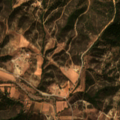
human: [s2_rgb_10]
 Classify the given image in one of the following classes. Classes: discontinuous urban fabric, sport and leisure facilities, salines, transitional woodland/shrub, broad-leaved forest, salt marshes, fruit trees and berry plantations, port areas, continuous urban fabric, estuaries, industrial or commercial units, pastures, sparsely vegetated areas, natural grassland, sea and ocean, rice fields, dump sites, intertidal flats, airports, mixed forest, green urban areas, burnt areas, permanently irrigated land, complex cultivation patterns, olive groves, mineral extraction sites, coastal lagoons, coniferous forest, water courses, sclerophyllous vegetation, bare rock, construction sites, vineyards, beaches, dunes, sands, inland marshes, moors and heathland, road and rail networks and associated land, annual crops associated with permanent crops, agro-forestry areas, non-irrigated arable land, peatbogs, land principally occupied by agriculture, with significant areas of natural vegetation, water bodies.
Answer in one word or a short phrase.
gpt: complex cultivation patterns, land principally occupied by agriculture, with significant areas of natural vegetation, broad-leaved forest, sclerophyllous vegetation, transitional woodland/shrub